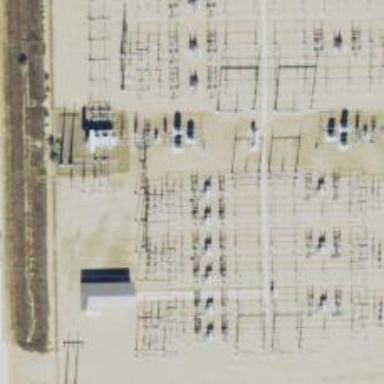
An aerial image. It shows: Switch for power supply.